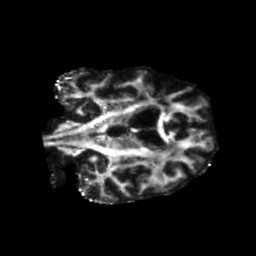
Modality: FA
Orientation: coronal
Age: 64
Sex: male
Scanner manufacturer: siemens
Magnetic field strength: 3 T
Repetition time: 5.25 s
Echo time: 0.08 s